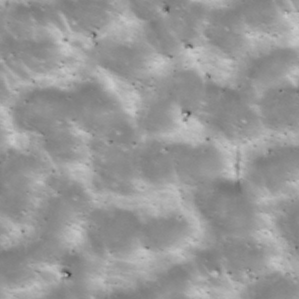
Label: non_frost